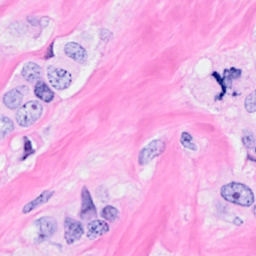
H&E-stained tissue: Breast